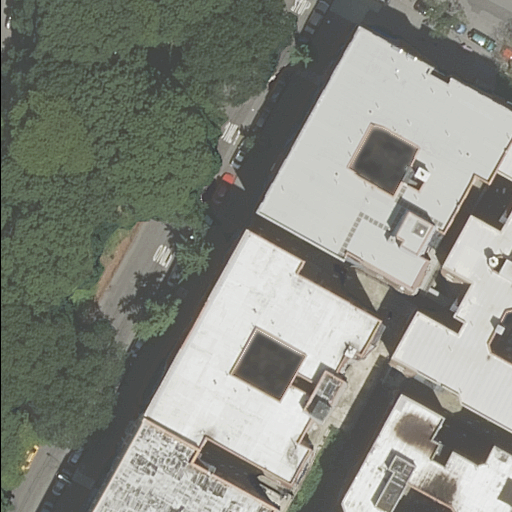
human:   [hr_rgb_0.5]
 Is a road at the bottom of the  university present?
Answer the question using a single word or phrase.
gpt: no

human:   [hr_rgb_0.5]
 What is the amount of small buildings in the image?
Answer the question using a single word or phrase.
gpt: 0

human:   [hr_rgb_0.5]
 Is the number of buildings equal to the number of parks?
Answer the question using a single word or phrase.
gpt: no

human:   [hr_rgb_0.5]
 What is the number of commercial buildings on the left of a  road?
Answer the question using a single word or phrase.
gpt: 0

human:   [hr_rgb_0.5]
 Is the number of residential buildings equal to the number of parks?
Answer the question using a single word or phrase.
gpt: no

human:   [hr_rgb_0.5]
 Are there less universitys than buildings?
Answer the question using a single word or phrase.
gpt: yes

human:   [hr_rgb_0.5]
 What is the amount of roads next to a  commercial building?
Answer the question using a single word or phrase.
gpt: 0

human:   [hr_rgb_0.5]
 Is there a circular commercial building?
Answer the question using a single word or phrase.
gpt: no

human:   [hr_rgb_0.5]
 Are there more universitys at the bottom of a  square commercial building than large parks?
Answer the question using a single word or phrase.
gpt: no

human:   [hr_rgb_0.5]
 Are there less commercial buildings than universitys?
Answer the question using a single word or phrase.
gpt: yes

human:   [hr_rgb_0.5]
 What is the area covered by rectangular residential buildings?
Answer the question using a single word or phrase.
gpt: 0m2

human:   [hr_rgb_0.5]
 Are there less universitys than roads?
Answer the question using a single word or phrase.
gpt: yes

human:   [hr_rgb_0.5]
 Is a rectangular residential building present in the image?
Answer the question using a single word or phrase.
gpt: no

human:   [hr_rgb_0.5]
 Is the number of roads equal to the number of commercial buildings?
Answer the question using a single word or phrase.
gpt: no

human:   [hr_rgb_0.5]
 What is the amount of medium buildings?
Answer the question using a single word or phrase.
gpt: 1

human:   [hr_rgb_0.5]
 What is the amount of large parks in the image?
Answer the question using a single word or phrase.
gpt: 0

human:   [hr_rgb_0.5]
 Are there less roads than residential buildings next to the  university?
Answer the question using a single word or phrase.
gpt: yes

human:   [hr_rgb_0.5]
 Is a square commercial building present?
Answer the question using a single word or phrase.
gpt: no

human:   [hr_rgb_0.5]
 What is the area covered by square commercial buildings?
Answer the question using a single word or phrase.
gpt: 0m2

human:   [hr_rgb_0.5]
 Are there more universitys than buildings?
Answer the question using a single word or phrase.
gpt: no

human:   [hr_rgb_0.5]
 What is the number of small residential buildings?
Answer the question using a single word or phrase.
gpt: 0

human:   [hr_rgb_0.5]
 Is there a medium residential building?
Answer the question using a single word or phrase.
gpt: yes

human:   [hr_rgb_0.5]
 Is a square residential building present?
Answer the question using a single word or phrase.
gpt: no

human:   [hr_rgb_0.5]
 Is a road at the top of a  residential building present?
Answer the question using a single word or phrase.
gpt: yes

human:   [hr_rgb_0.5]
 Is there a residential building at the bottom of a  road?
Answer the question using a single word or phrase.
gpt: yes

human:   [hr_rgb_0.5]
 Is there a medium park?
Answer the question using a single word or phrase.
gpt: no

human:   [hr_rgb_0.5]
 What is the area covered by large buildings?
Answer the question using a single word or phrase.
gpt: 3773m2

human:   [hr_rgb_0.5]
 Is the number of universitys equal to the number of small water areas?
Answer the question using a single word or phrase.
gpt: no

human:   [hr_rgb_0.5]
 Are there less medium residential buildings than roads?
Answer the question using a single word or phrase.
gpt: yes

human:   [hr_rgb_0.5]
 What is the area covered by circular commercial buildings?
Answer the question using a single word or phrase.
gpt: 0m2

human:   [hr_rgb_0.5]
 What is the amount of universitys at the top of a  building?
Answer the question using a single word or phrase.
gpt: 0

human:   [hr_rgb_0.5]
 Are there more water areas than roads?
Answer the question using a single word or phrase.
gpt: no

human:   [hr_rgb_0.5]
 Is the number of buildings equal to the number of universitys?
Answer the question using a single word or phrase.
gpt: no

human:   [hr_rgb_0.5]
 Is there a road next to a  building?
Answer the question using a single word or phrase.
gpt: yes

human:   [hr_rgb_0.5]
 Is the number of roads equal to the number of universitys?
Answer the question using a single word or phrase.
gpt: no

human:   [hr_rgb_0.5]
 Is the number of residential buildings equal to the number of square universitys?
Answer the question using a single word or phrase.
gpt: no